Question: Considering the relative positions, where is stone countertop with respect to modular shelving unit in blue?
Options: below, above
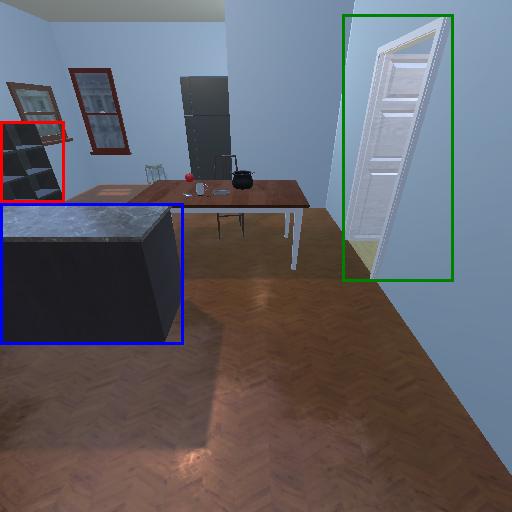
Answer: below